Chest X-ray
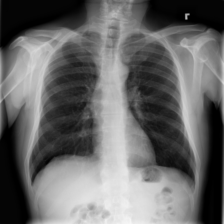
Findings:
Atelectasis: negative
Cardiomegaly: negative
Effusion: negative
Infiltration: negative
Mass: negative
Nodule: negative
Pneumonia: negative
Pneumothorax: negative
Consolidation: negative
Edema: negative
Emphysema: negative
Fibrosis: negative
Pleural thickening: negative
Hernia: negative